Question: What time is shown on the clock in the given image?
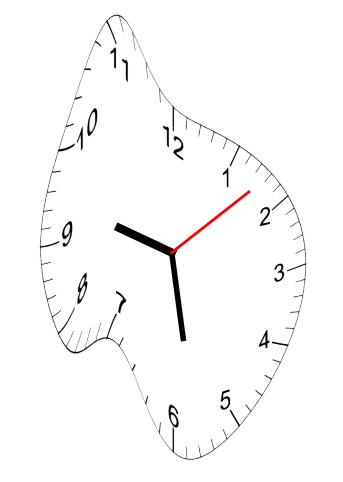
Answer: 09:28:08